Question: I'm working on my C++ assignment. I'm having an issue with string comparison.
I'm comparing two apparently identical strings using == operating but the condition returns false. The debugger also shows that both strings (stored in different variables) are identical. I must be missing something.
Here is my code:
'''
void classCounter() {
ifstream fread;
string linetxt;
char *records[50];
char myLine[100];
char delims[] = "|";
int btotal=0,etotal=0,total=0;
fread.open("F:\myfile.txt");
while(!fread.eof()) {
getline(fread,linetxt,'
');
int i = 0;
strcpy(myLine, linetxt.c_str());
records[i] = strtok( myLine, delims );
while( records[i] != NULL )
{
cout << records[i] << "|";
char *bu = "Business";
if(records[i] == bu) {
btotal++;
}
if(records[i] == "Economy") {
etotal++;
}
//printf("%d '%s'
", i, records[i]);
records[++i] = strtok( NULL, delims );
break;
}
total++;
}
cout << "Total number of booked Business seats: " << btotal << endl;
cout << "Total number of booked Economy seats: " << etotal << endl;
cout << "Total number of booked seats: " << total << endl << endl;
}
'''
Here is what debugger shows:

Both if conditions are returning false.
Please suggest what could be the issue.
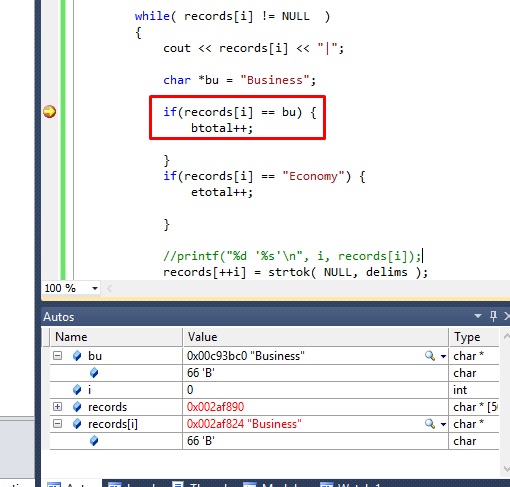
Answer: You are comparing two , and they will never be the same. Either heed the advice to use <URL> to compare strings.